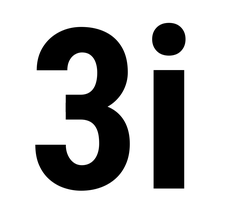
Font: Roboto_Condensed_Bold